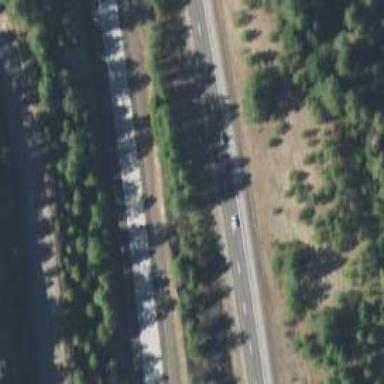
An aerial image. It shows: Trunk highway with expressway features.